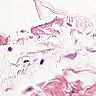
Metastatic tissue present: no